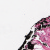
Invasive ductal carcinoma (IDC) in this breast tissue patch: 0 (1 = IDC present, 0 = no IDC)